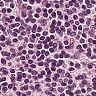
Metastatic tissue present: no